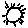
Label: sun